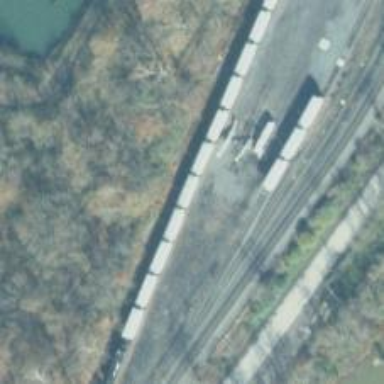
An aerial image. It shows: Railway yard in service.